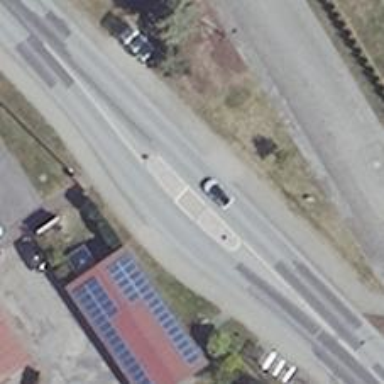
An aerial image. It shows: Unmarked crossing with pedestrian island. The crossing includes traffic calming island.